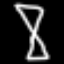
Label: hourglass